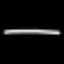
Label: line